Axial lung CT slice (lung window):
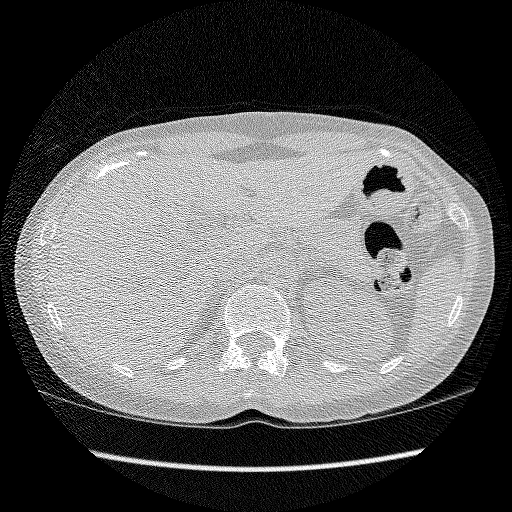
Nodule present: no